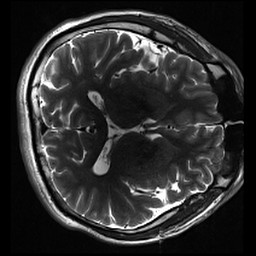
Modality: inplaneT2
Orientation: axial